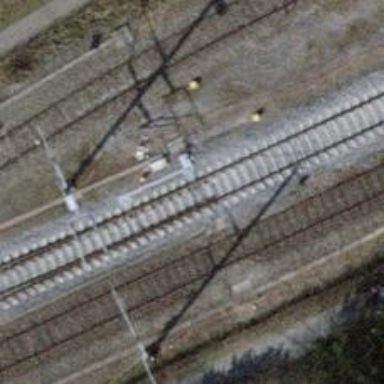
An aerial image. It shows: Railway switch.